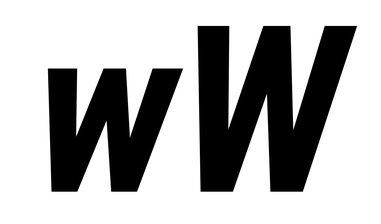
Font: Roboto-Italic_Condensed_Bold_Italic